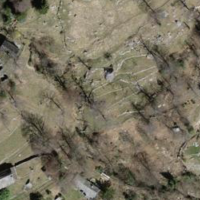
EUNIS habitat code: 41
Species observed at this site:
Poecile palustris
Boloria selene
Pyrochroa coccinea
Hypericum humifusum
Succisa pratensis
Parus major
Erithacus rubecula
Melanargia galathea
Omocestus rufipes
Garrulus glandarius
Fringilla coelebs
Corvus corax
Spinus spinus
Periparus ater